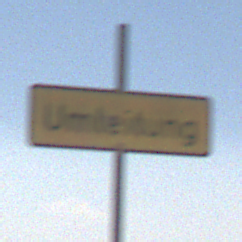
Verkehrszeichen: Umleitungsankuendigung
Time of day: Midday
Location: Outdoor (Nature)
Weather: Clear
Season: NotSpecified
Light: Natural